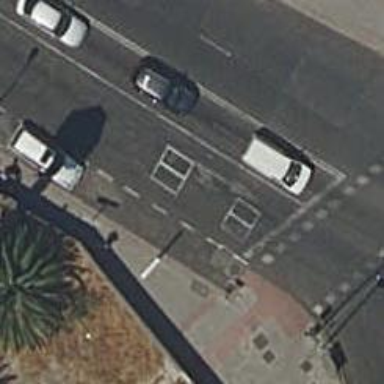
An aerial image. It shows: Taxi stand.